Question:
Hi, I want to ocr this image using PIL and tesseract, generally it works fine, despite the outline number like 1148 in this image, tesseract could not recognize it. So I want to use PIL to fill the outline text 1148 to a solid text, but I do not know how to do it. Any help would be appreciated. Please.
And this is my code:
'''
api = tesseract.TessBaseAPI()
api.Init(".","eng",tesseract.OEM_DEFAULT)
api.SetVariable("tessedit_char_whitelist", "<PHONE>.")
api.SetPageSegMode(tesseract.PSM_AUTO
pic = ImageGrab.grab((120,90,180,650))
pic = pic.filter(ImageFilter.CONTOUR)
pic.save("321.png")
mImgFile = "321.png"
mBuffer=open(mImgFile,"rb").read()
result = tesseract.ProcessPagesBuffer(mBuffer,len(mBuffer),api)
print result
'''
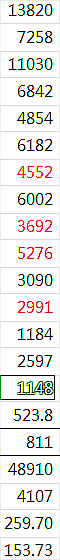
Answer: You can try the <URL> function in 'ImageDraw'.
If you can figure out some points inside the digits, use it something like this:
'''
from PIL import ImageColor, ImageDraw
draw = ImageDraw.Draw(pic)
point_inside_digit = (some_x, some_y)
ImageDraw.floodfill(im, point_inside_digit, ImageColor.getrgb("black"))
del draw
'''
In addition to the white there's some blue and yellow in the digits, so it may be better to fill to black border:
'''
ImageDraw.floodfill(
im, point_inside_digit, ImageColor.getrgb("black"),
border=ImageColor.getrgb("black"))
'''